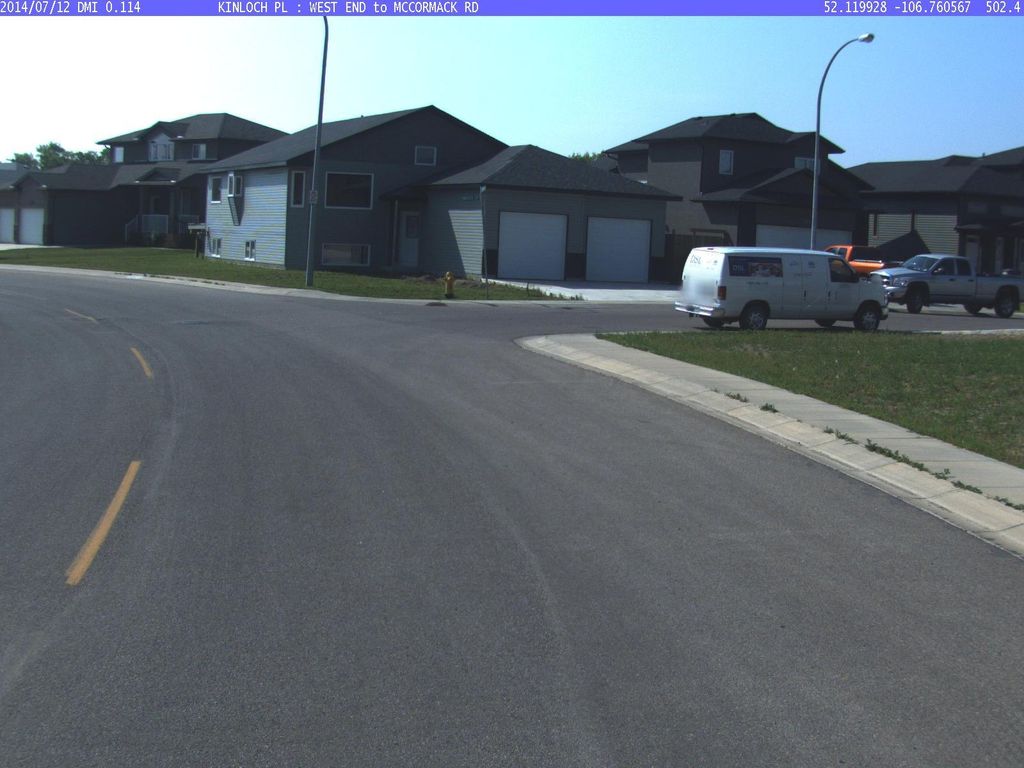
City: saskatoon